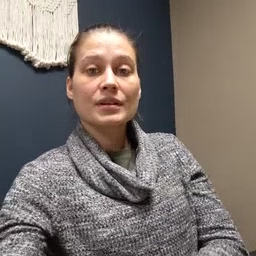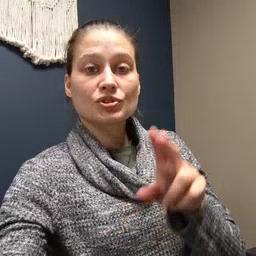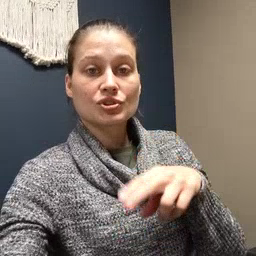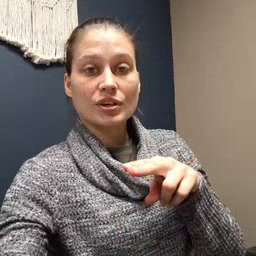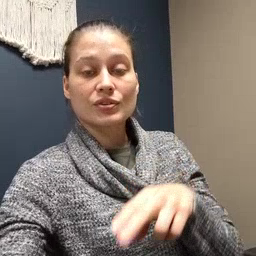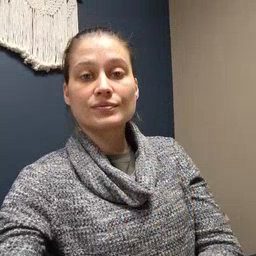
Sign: chair